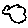
Label: cloud